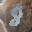
Label: 8